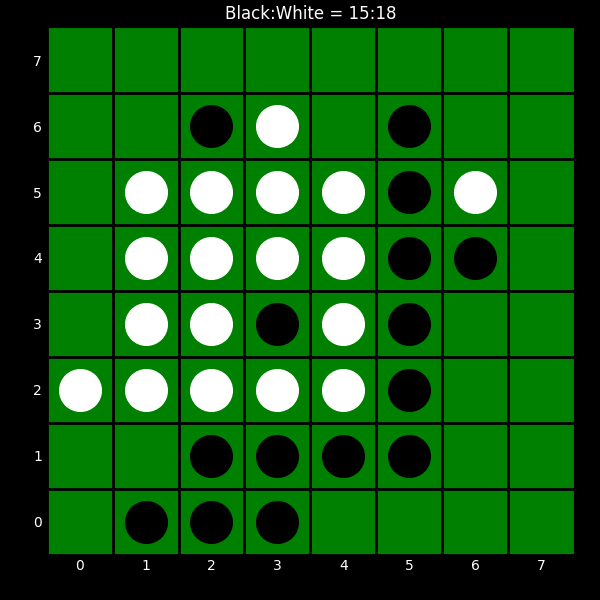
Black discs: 15
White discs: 18